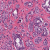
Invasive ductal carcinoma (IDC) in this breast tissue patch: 0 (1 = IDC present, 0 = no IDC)